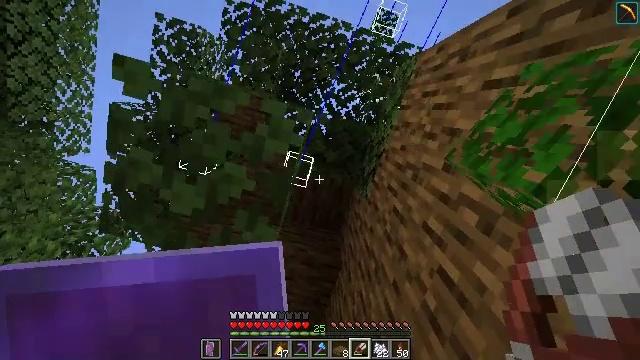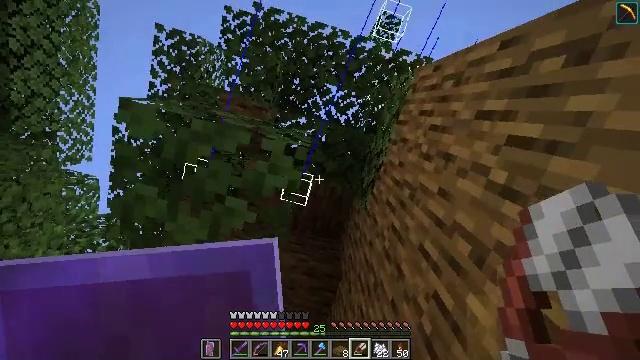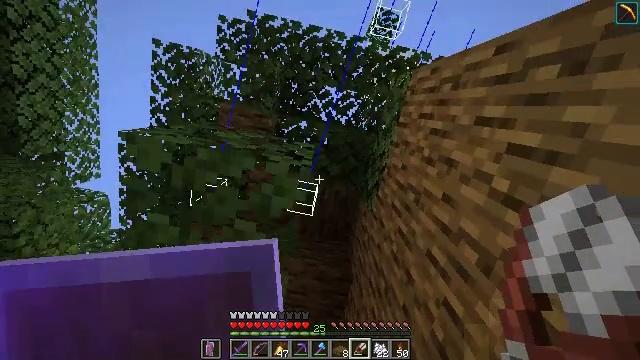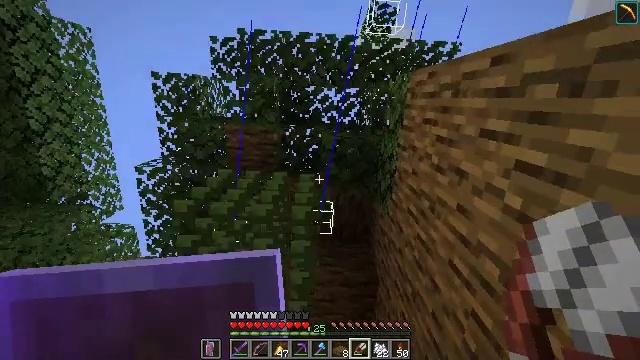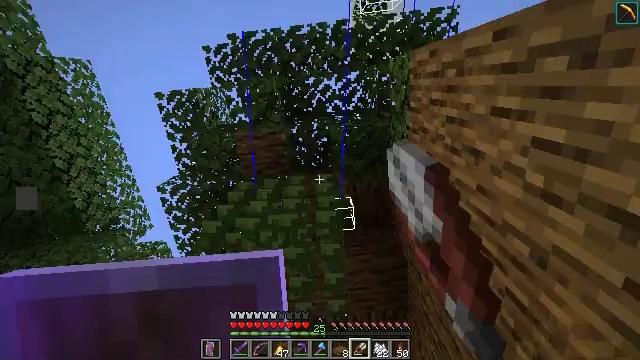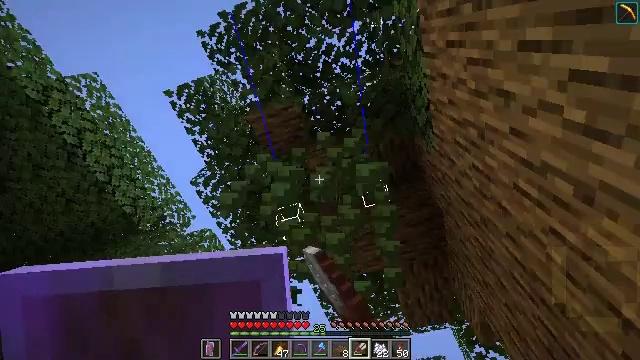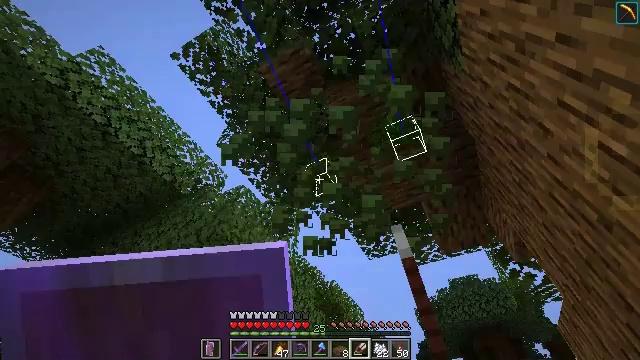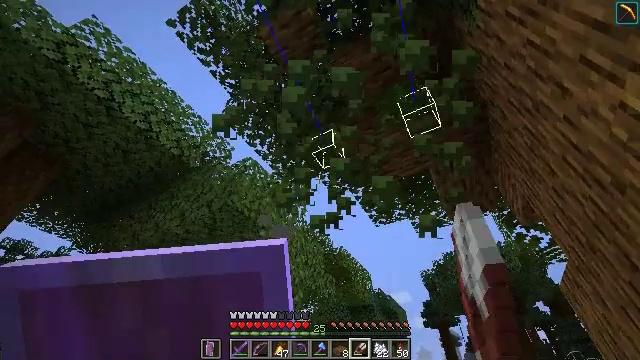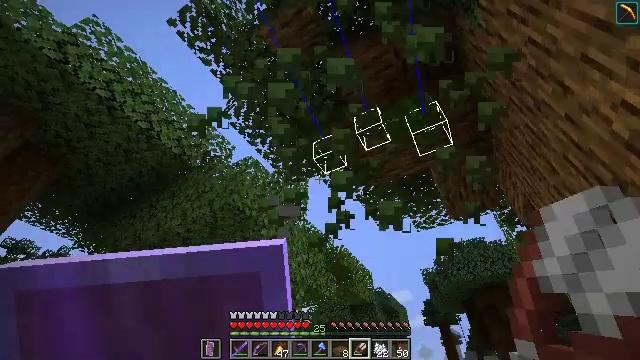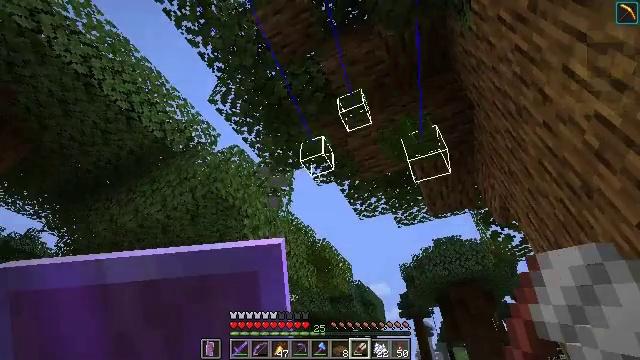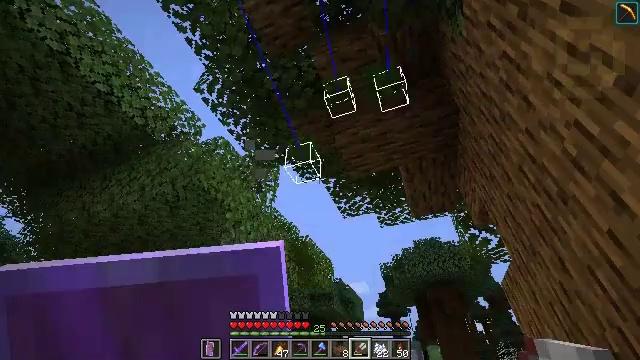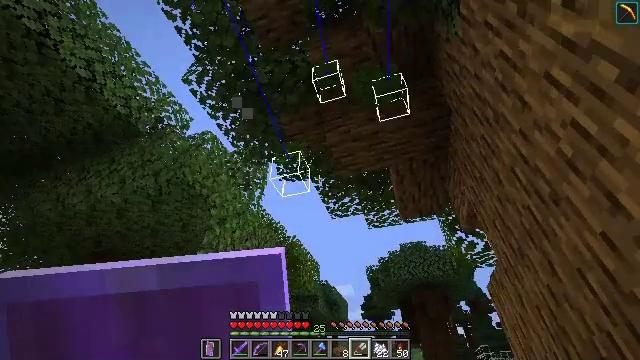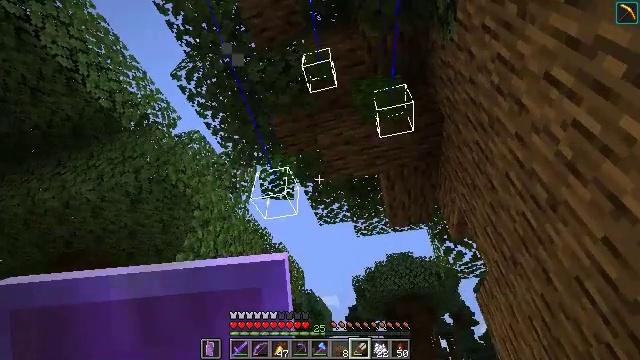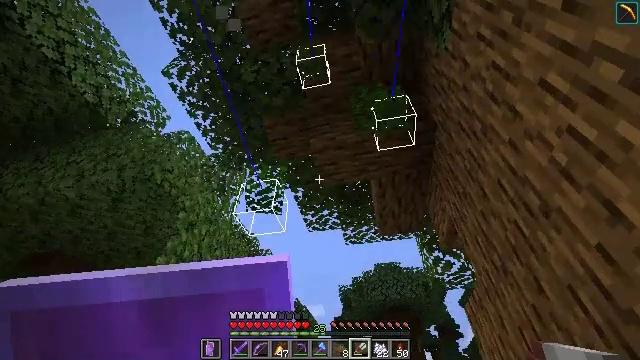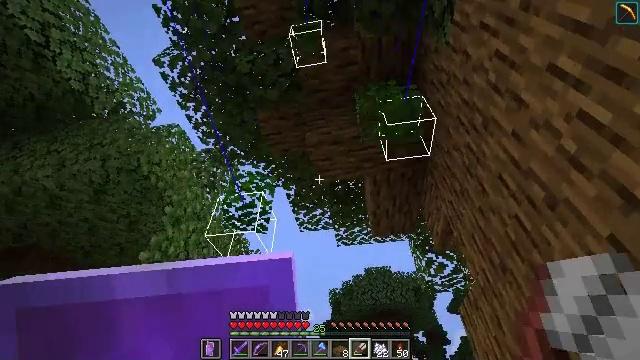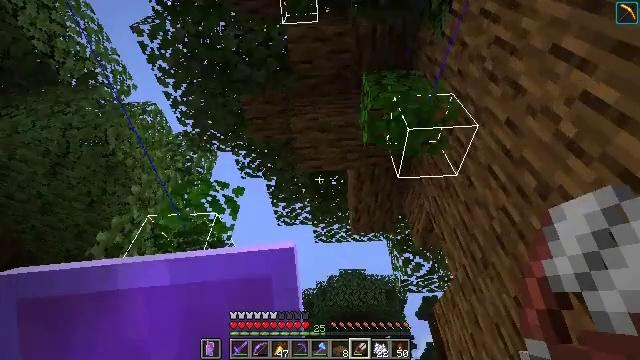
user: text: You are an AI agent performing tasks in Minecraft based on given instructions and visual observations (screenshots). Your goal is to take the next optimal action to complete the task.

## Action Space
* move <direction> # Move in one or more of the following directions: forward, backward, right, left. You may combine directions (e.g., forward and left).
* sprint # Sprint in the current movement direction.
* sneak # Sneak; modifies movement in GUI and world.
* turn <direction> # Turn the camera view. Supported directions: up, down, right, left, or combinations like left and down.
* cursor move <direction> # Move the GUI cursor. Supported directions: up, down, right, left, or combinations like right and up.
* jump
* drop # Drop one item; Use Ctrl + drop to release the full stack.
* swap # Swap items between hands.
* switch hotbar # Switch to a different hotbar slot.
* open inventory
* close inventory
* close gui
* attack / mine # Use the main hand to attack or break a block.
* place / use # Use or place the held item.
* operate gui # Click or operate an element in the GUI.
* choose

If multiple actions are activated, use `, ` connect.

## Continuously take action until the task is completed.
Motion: motion action
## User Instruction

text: Gather oak leaves by attacking.
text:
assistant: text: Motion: move back, attack / mine
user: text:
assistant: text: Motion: move back, turn left, attack / mine
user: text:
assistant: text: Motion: move back, turn left and down, attack / mine
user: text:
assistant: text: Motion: turn left and down, attack / mine
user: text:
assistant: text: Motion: turn left and down, attack / mine
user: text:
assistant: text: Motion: turn left and down, attack / mine
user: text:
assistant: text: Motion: turn left and down, attack / mine
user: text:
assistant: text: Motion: attack / mine
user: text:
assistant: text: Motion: turn right and down, attack / mine
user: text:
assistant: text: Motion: move forward, turn right, attack / mine
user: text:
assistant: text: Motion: move forward, turn right, attack / mine
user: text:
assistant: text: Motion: move forward, turn right and up, attack / mine
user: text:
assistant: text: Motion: move forward, turn right and up, attack / mine
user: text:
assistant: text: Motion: move forward, turn right, attack / mine
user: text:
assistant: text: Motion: move forward, turn right, attack / mine
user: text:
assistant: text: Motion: move forward, turn right, attack / mine
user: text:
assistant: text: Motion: move forward, attack / mine
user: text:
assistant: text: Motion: move forward, attack / mine
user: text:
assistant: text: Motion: move forward, attack / mine
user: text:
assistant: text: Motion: move forward, attack / mine
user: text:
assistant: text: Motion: move forward, attack / mine
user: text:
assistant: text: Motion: move forward, attack / mine
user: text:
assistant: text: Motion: move forward, turn right, attack / mine
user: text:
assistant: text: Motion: move forward, turn right, attack / mine
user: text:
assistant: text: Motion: move forward, turn right, attack / mine
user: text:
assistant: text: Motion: move forward, turn right, attack / mine
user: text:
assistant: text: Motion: move forward, attack / mine
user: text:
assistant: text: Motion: move forward, attack / mine
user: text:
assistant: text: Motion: move forward, attack / mine
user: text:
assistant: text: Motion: move forward, attack / mine